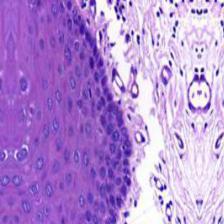
Diagnosis: Normal